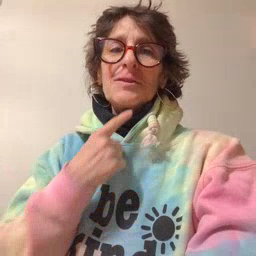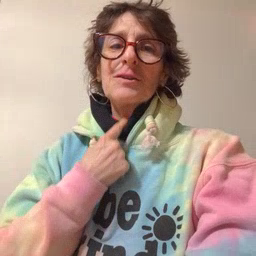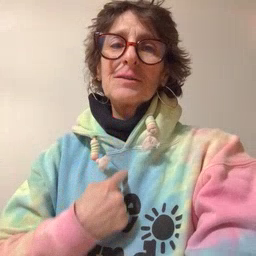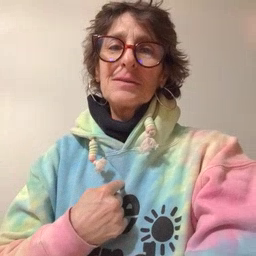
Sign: thirsty